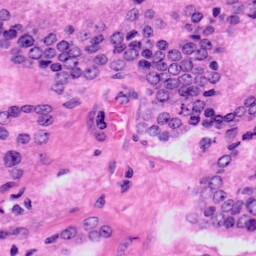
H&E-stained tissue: Prostate